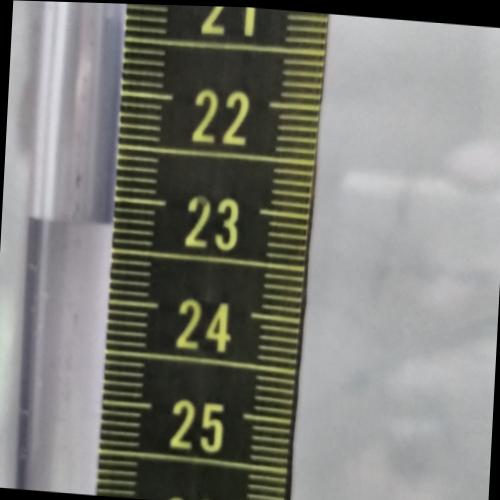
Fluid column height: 23.2 cm